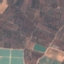
Land use / land cover: PermanentCrop